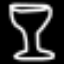
Label: hourglass